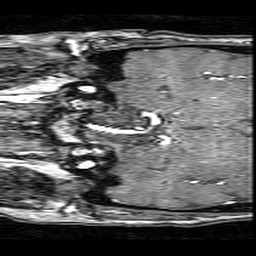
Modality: angio
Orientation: coronal
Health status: ill
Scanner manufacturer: philips
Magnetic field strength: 3 T
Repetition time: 0.01878 s
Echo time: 0.003494 s